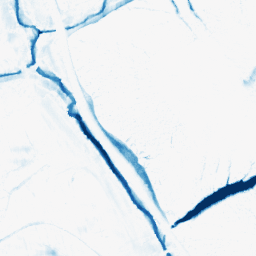
Category: morphological
Decomposition family: morphological_ellipse
Decomposition parameters: operation: closing
width: 20
height: 10
Upsampling method: quartic
Upsampling parameters: scale: 4
Upsampling scale: 4